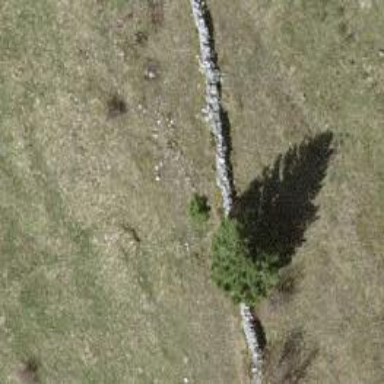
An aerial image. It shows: Wall barrier.